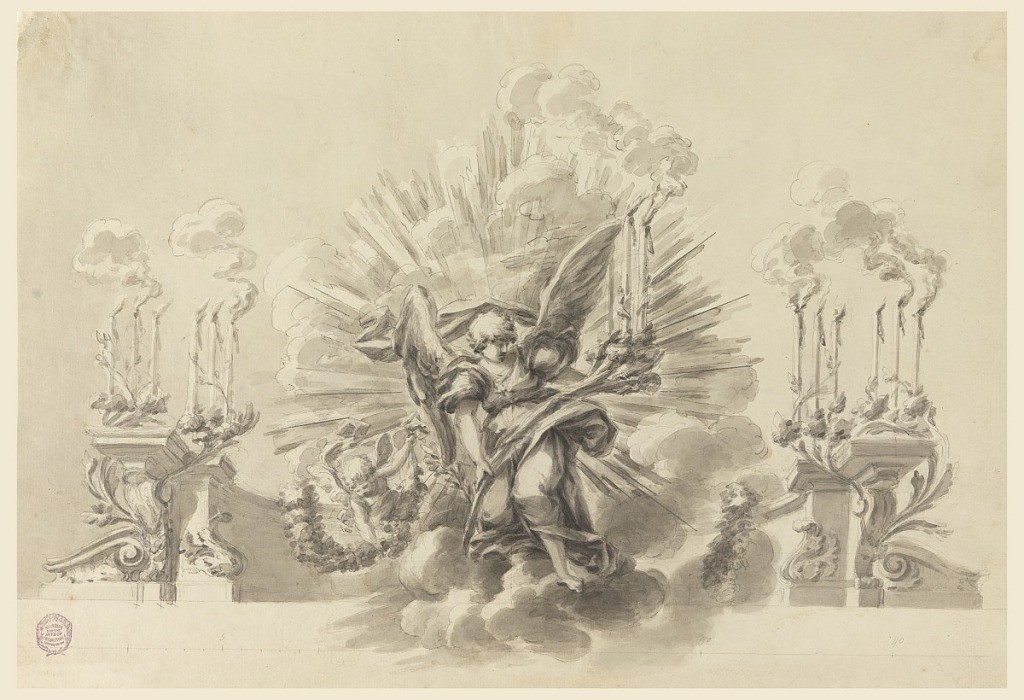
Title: Design for a ceremonial decoration
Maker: Carlo Marchionni, Italian, 1702–1786
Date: ca. 1760
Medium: Graphite, black crayon, brush and gray watercolor on laid paper
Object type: Drawing
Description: In the center a big angel in clouds is supporting a branch, ending as a candlestick with three burning candles. Beside him, a small flying angel with a garland. A curved attic serves as architectural motif. Around its termination in the front are two branches on every side, each supporting the burning candles. Below a scale.